Interaction volume radius: 10 \u00c5
Interaction volume height: 30 \u00c5
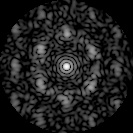
Disorder parameter: 0.6914